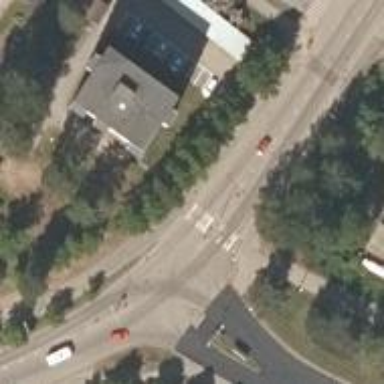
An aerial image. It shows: Asphalt cycleway that is shared.